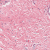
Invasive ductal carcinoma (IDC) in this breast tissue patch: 0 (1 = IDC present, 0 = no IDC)